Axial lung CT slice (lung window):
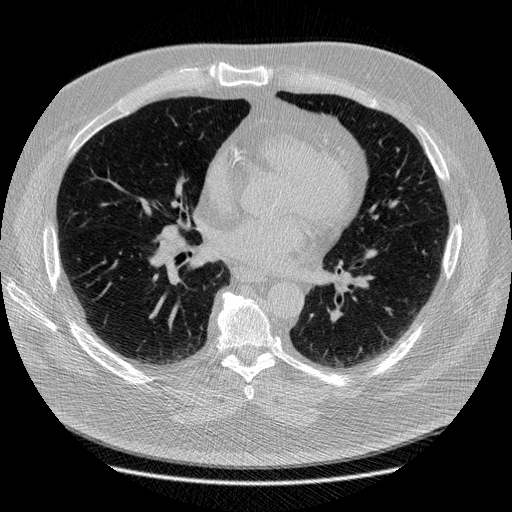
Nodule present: no